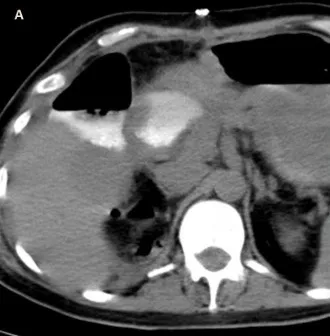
(A) CT image showing contrast in duodenum following contrast injection through percutaneous nephrostomy catheter (exact site of perforation was not delineable but was suspected to be through D2 segment of duodenum).
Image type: radiology (ct)